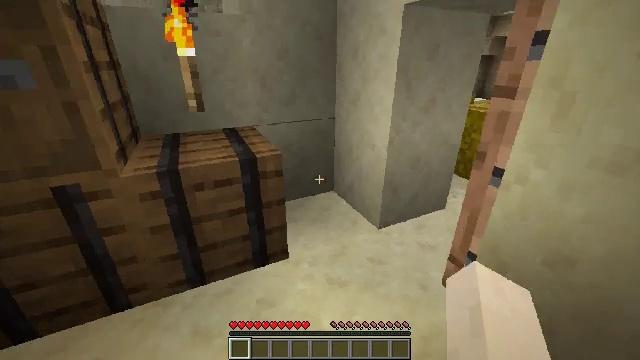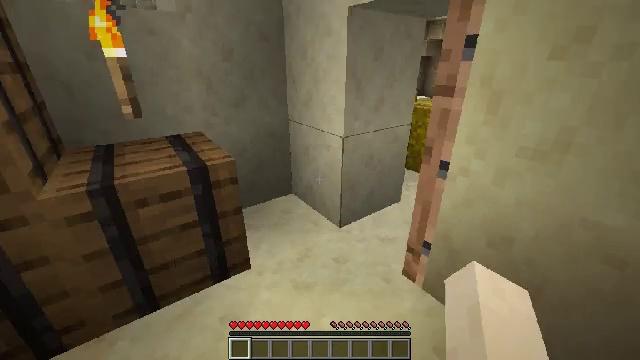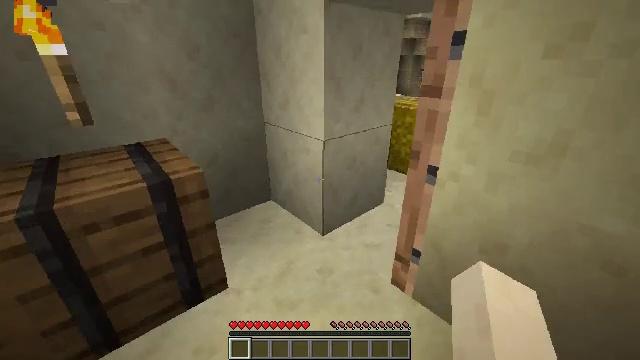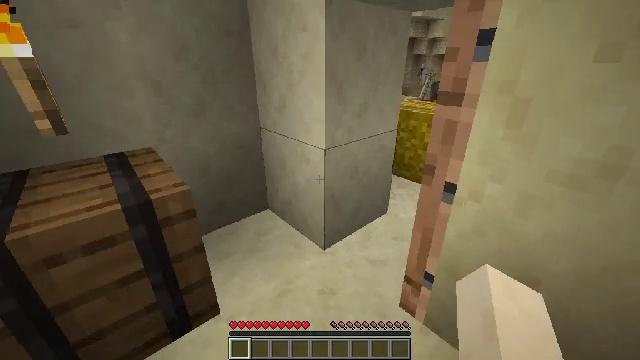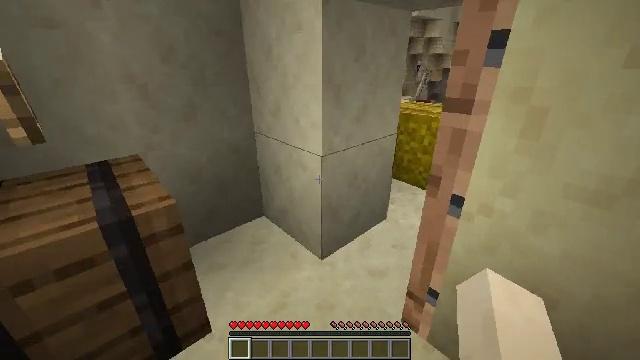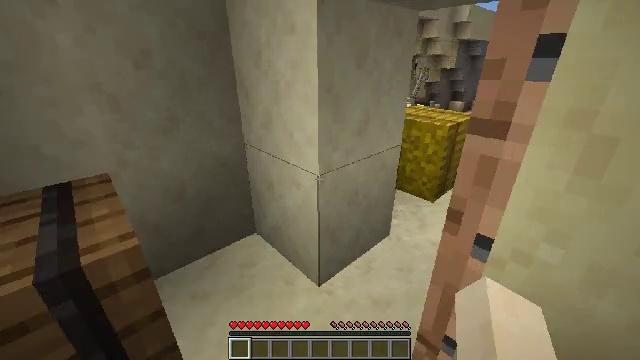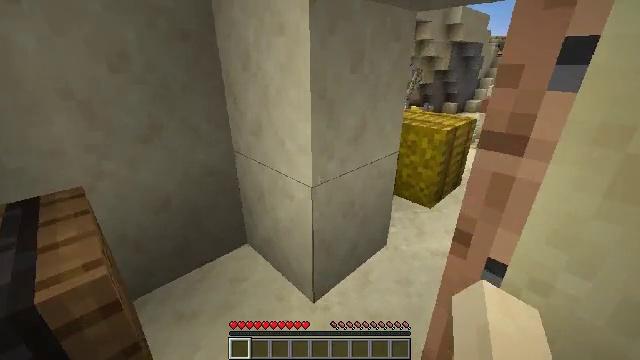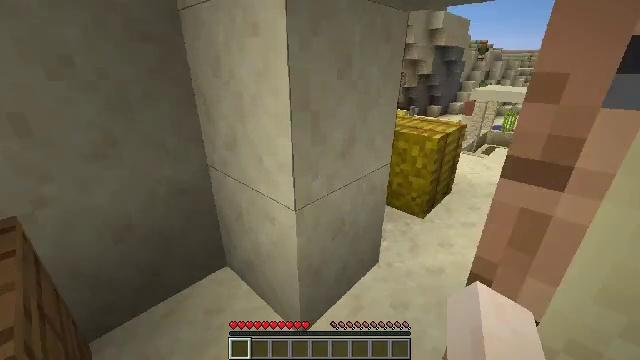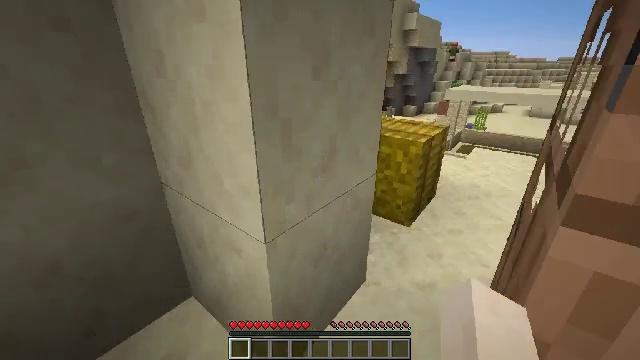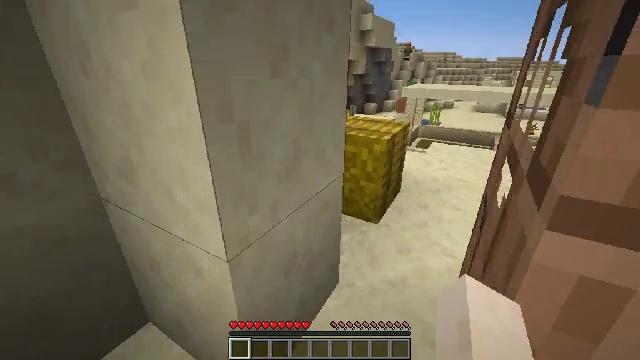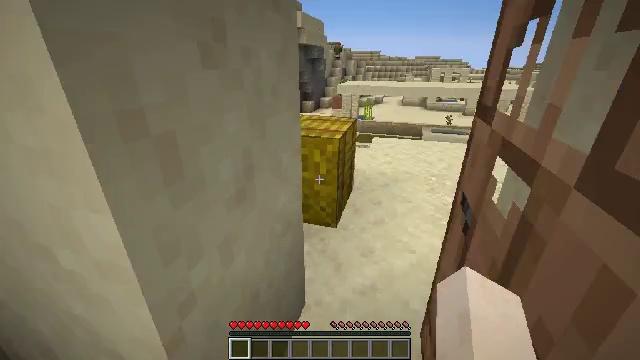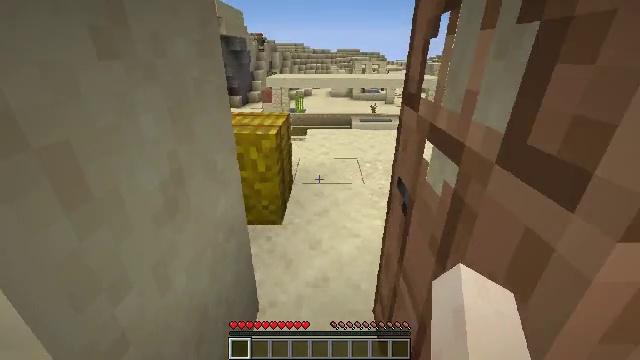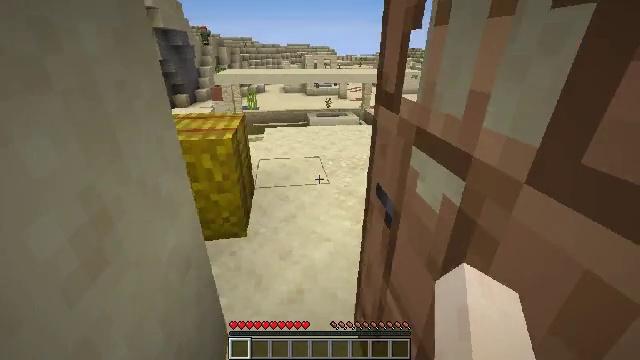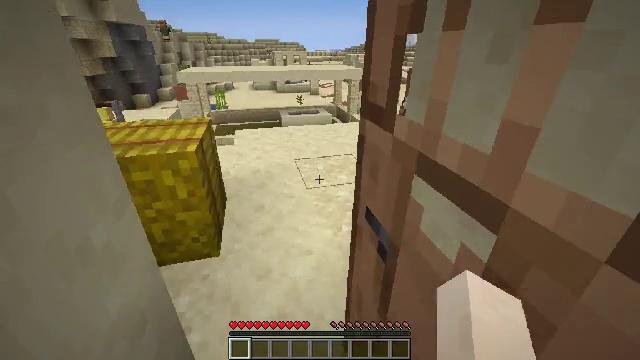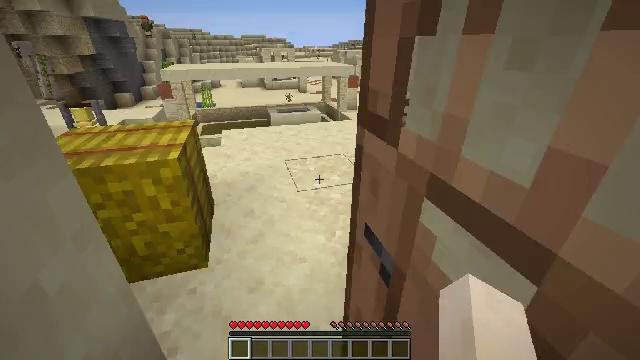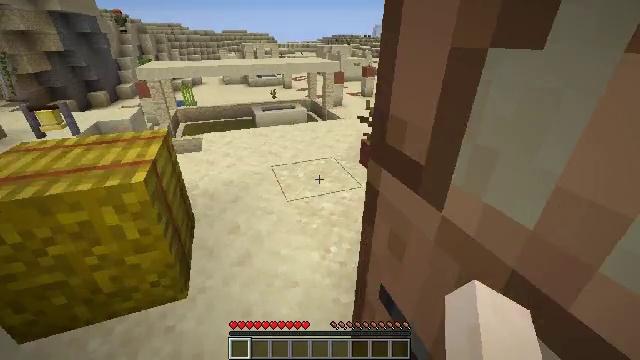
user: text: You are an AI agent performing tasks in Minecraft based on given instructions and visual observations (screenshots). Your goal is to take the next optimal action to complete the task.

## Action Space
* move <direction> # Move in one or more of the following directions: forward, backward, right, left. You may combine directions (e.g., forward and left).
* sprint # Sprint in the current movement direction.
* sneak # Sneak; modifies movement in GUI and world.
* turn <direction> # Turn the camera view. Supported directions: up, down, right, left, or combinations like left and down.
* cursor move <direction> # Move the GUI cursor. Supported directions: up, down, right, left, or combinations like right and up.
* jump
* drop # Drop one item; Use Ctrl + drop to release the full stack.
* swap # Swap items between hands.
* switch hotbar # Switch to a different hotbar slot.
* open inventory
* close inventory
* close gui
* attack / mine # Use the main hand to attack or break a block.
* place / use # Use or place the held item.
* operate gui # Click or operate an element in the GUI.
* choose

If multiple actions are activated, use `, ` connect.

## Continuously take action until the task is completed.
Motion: motion action
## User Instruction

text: Reclaim the chest into your inventory.
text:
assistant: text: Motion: move forward, turn right
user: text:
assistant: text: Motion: move forward, turn right
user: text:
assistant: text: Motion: move forward
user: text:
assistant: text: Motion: move forward
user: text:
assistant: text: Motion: move forward
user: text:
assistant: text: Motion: move forward, turn right
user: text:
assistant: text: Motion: move forward, turn right
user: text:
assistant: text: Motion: move forward, turn right
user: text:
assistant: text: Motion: move forward, turn right
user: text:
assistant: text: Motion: move forward, turn right
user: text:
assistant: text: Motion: move forward, turn right and down
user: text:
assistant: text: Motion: move forward, turn right
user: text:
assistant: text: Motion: move forward, turn right
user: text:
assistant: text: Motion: move forward, turn right
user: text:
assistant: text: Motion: move forward, turn right
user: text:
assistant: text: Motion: move forward and move left, turn right
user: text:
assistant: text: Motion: move forward and move left, turn right
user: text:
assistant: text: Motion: move forward and move left, turn right
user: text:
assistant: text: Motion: move forward and move left, turn right and down
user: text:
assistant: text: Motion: move forward and move left, turn right
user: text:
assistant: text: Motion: move forward and move left, turn right
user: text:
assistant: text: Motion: move forward and move left, turn right
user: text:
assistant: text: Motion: move forward and move left, turn right
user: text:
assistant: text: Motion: move forward and move left, turn right
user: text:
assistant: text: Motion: move forward and move left, turn right
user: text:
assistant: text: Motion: turn right and up
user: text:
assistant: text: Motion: turn right and up
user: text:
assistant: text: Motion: use / place
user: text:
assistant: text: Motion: use / place
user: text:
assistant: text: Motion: use / place